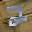
Label: 2